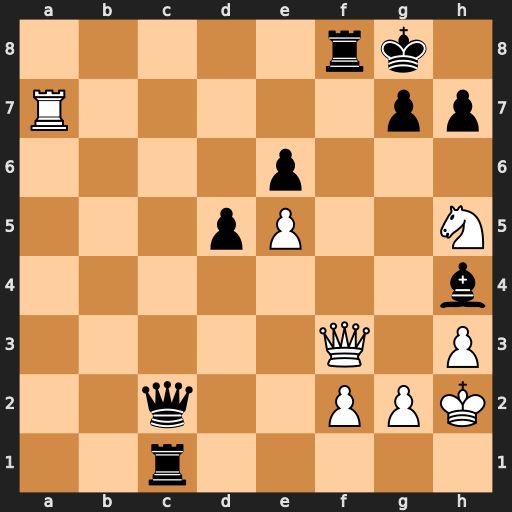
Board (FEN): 5rk1/R5pp/4p3/3pP2N/7b/5Q1P/2q2PPK/2r5
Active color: w
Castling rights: -
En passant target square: -
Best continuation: Rxg7+ Kh8 Qxf8#